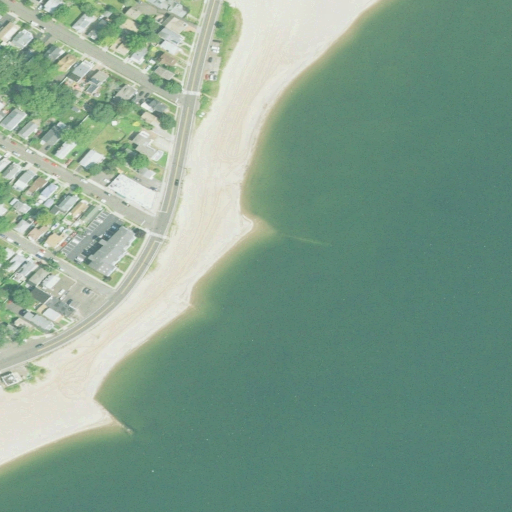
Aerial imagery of beach in Connecticut named Prospect Beach containing open water, barren land, medium intensity development, high intensity development, herbaceous wetlands, and low intensity development